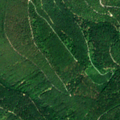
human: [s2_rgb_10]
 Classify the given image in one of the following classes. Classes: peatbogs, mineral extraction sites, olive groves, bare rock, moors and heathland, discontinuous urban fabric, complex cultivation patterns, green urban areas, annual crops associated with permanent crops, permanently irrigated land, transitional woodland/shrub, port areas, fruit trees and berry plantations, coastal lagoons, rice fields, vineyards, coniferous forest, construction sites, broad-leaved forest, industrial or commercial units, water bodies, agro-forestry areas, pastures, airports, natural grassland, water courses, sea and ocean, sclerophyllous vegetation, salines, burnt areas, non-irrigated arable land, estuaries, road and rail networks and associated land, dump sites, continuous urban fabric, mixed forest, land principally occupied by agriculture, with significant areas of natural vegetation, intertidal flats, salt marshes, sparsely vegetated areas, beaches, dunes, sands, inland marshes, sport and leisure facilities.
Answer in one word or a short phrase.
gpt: broad-leaved forest, mixed forest